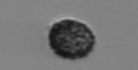
Label: Pseudochattonella_farcimen